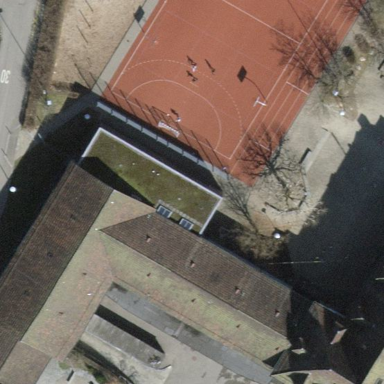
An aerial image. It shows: School building.